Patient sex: F
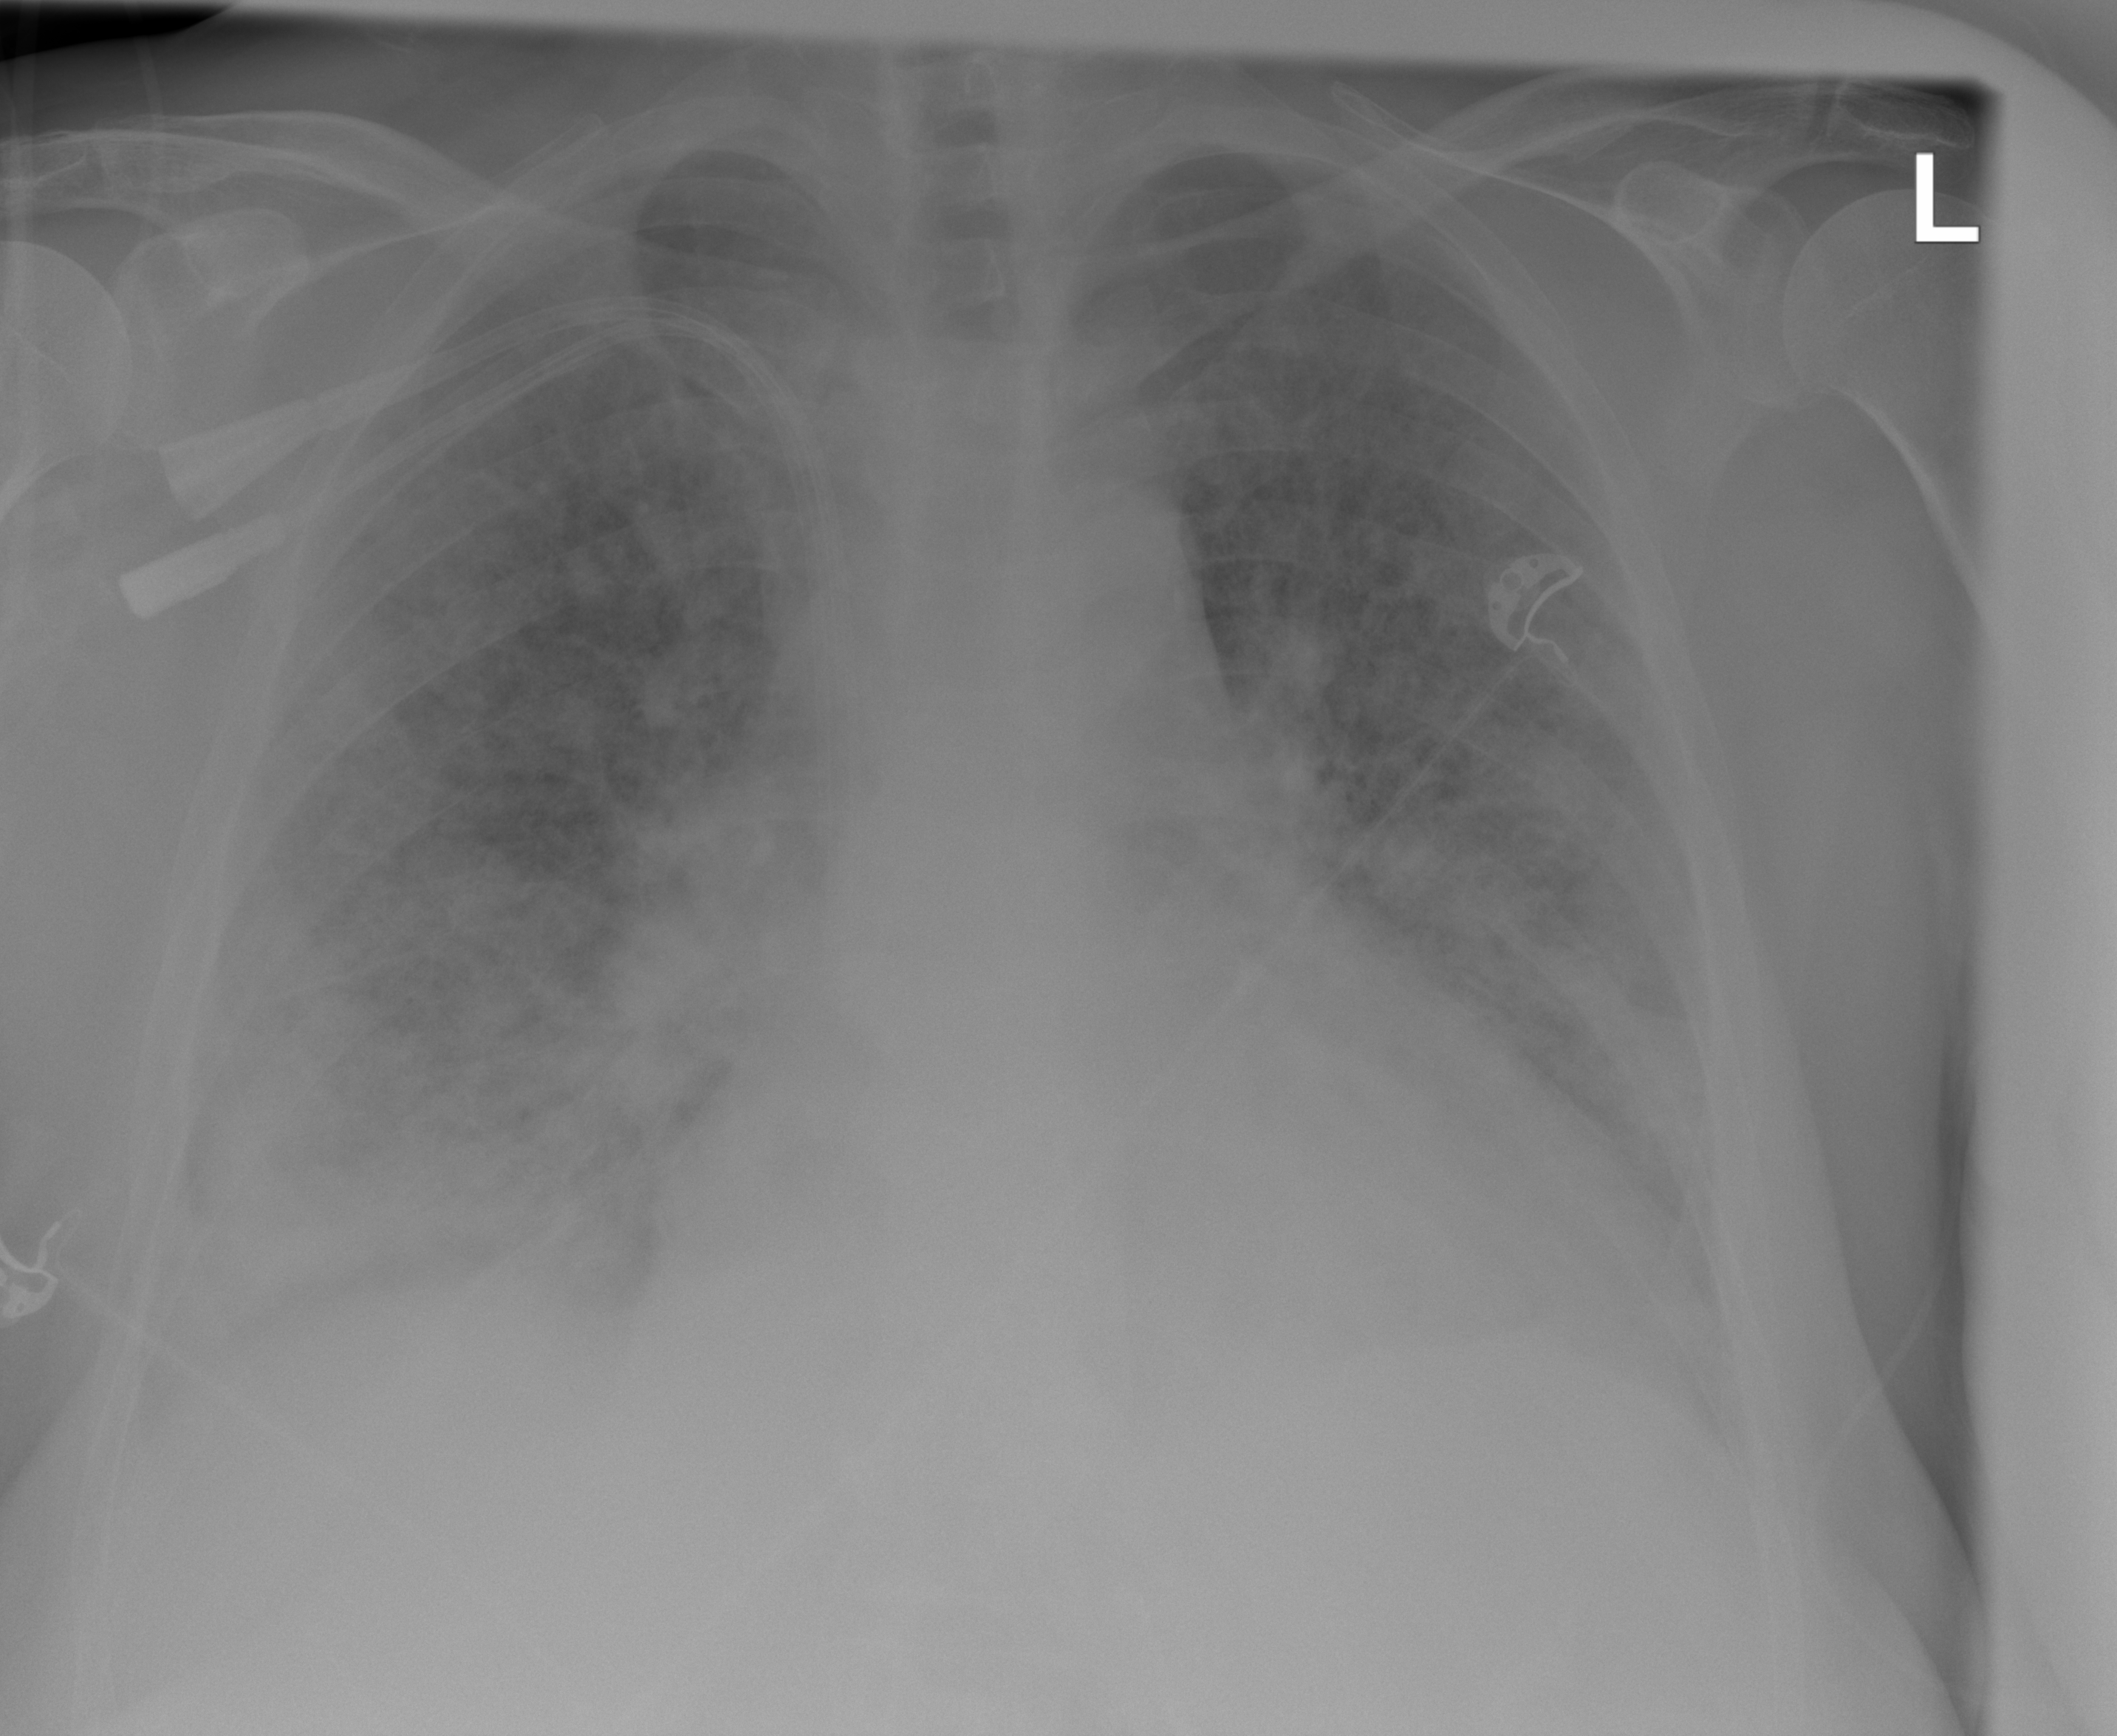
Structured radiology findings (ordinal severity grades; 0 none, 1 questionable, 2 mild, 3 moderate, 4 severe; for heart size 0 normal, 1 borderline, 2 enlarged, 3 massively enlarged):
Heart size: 2
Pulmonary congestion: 2
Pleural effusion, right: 0
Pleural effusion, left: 0
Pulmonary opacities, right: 3
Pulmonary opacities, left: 3
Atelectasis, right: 2
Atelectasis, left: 2